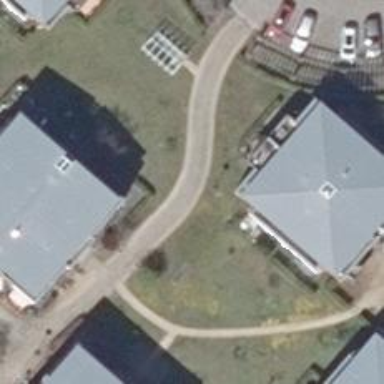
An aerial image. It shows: Living street.